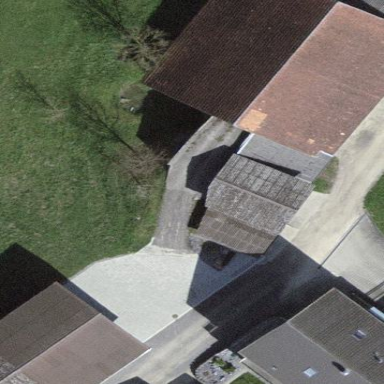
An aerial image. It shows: Farmyard area.